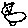
Label: cat